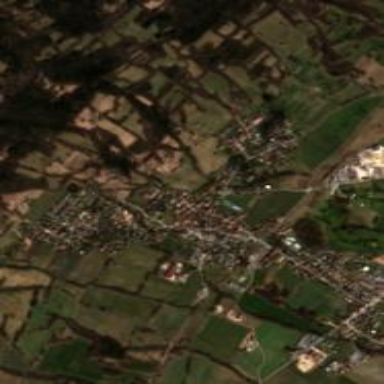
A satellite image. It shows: Village.